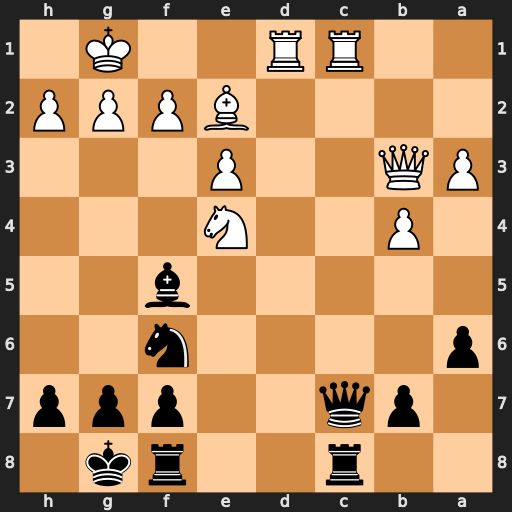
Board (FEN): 2r2rk1/1pq2ppp/p4n2/5b2/1P2N3/PQ2P3/4BPPP/2RR2K1
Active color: b
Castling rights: -
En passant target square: -
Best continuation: Qxc1 Nxf6+ gxf6 Rxc1 Rxc1+